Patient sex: F
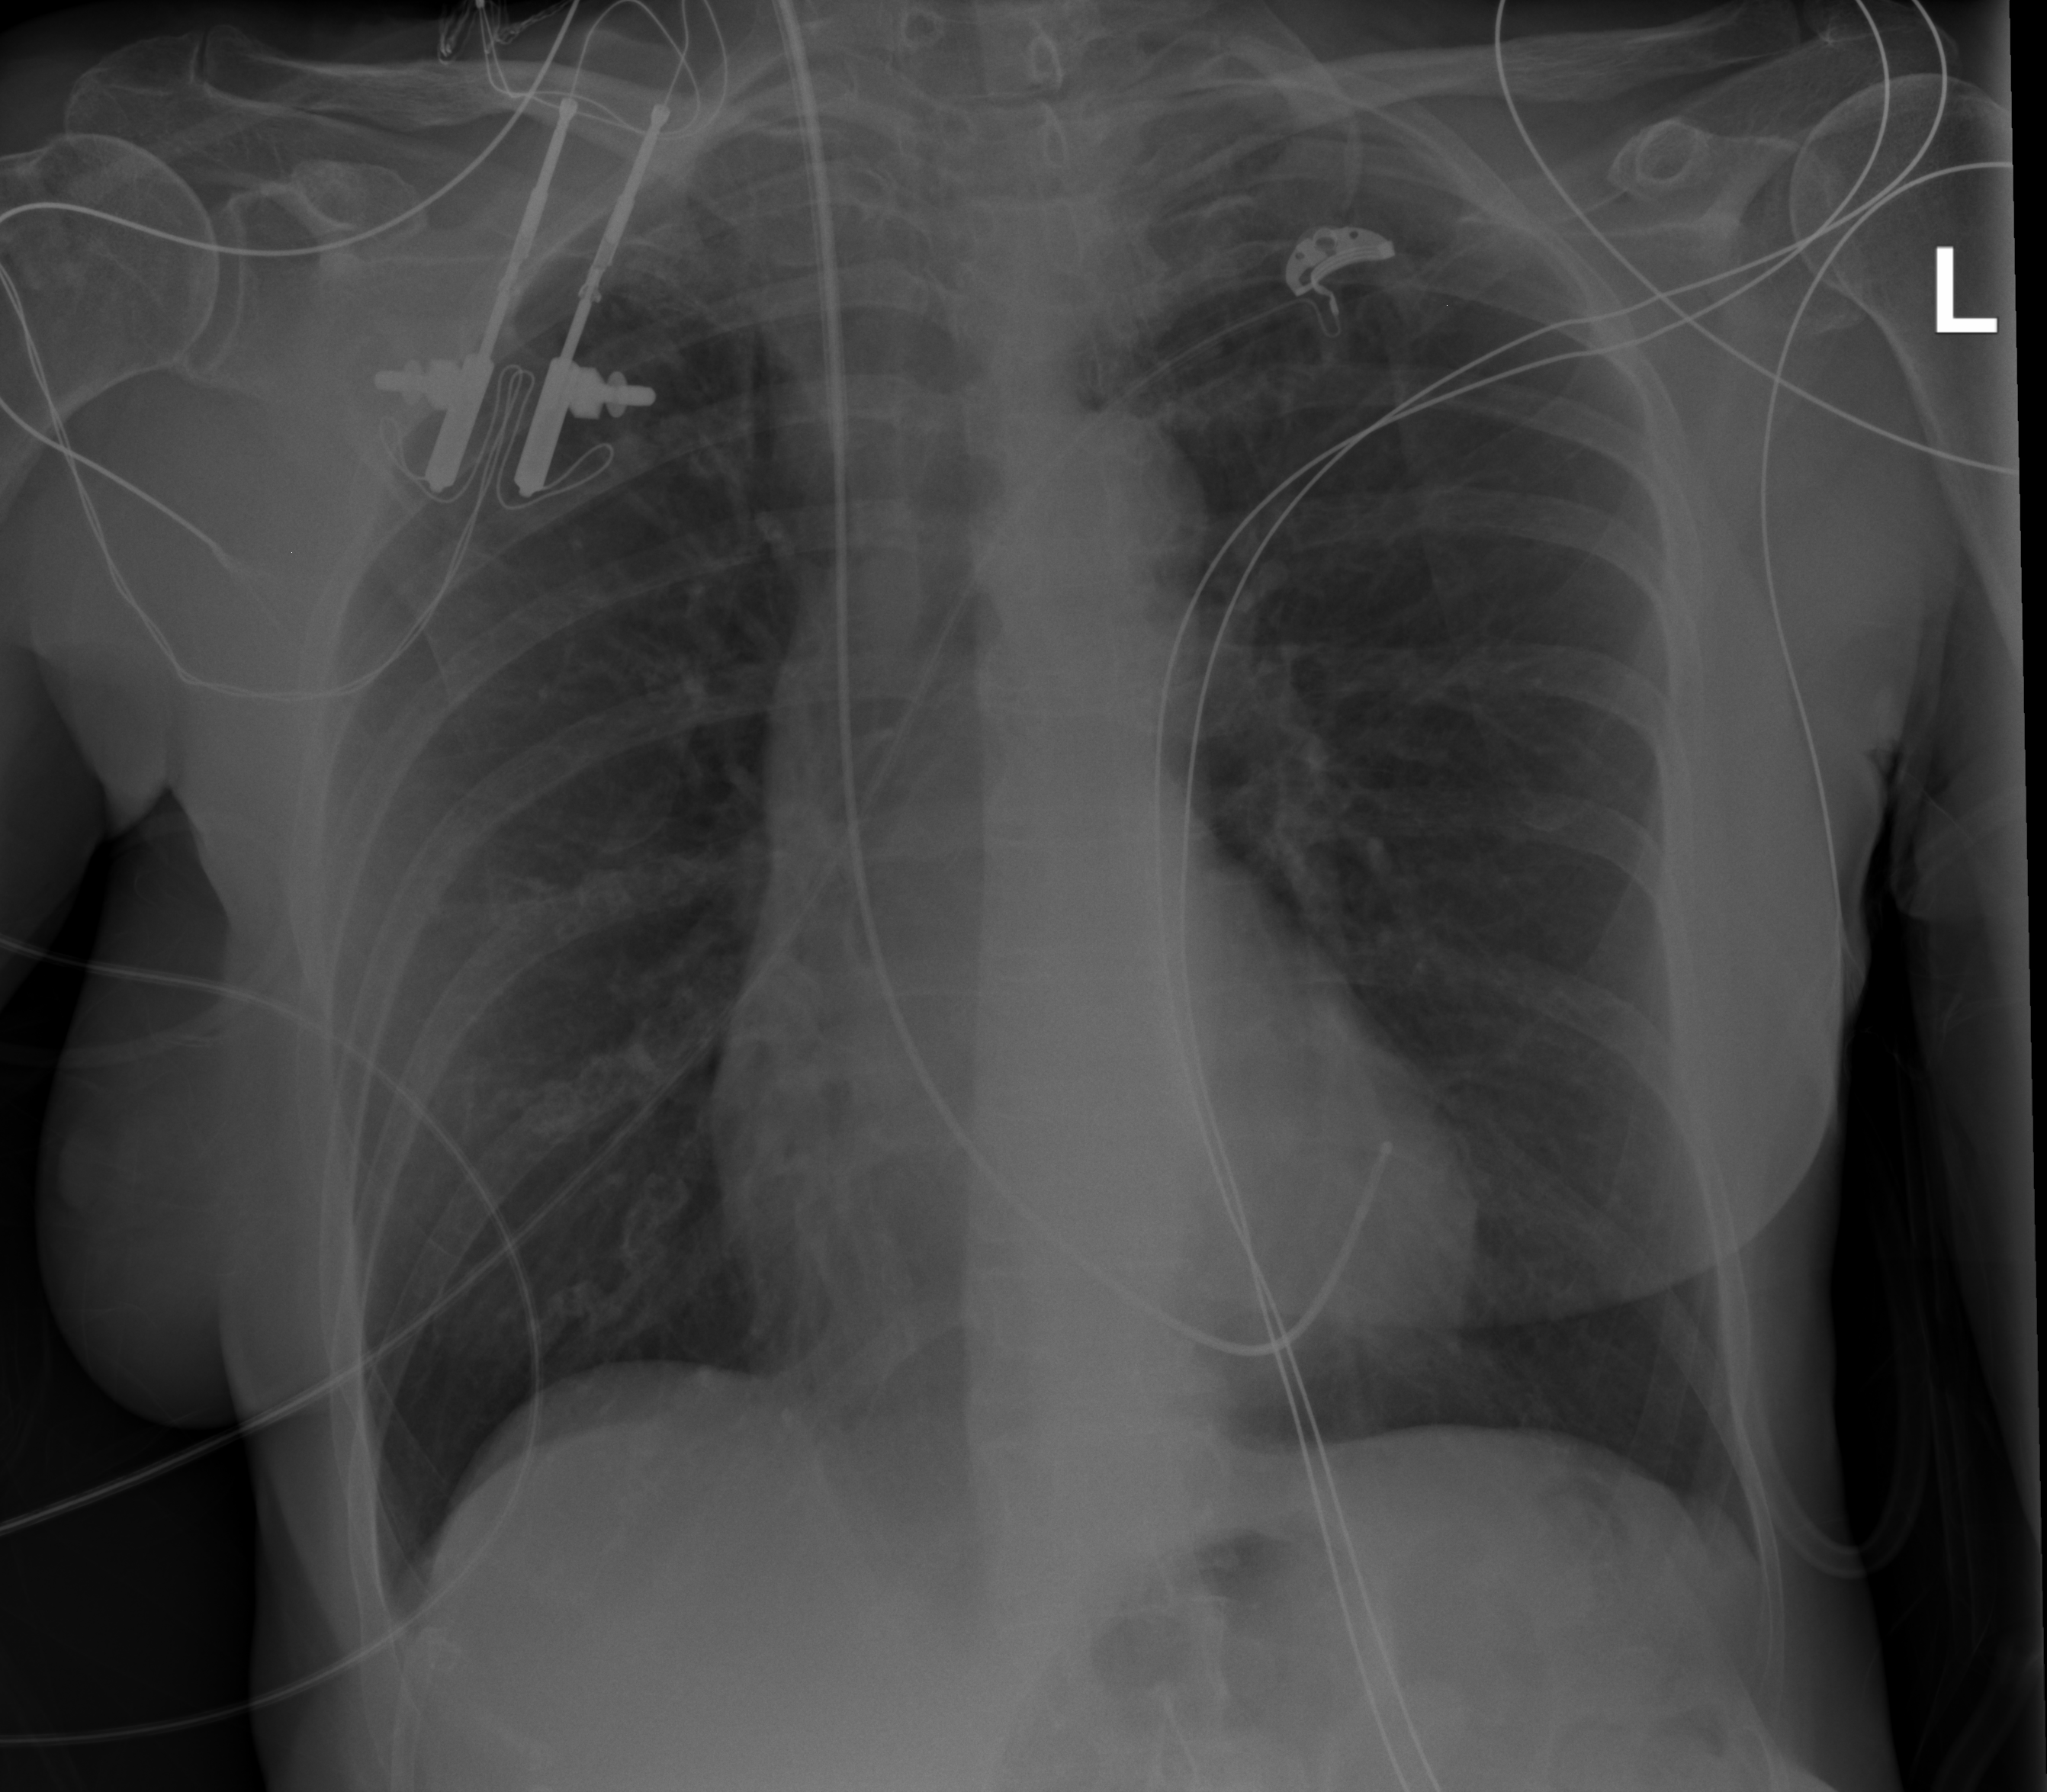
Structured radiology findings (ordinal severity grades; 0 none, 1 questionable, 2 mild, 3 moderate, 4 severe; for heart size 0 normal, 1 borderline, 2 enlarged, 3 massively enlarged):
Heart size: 0
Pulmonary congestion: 0
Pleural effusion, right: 0
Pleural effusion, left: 0
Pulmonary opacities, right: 0
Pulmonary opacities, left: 0
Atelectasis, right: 2
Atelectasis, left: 2